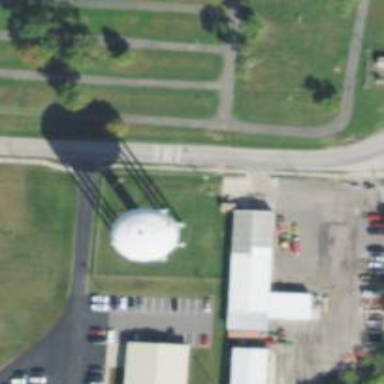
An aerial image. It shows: Water tower that is man-made.